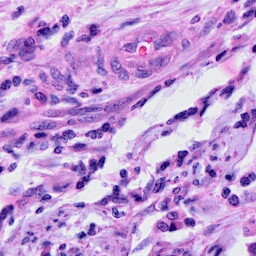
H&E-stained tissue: Cervix